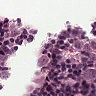
Metastatic tissue present: yes